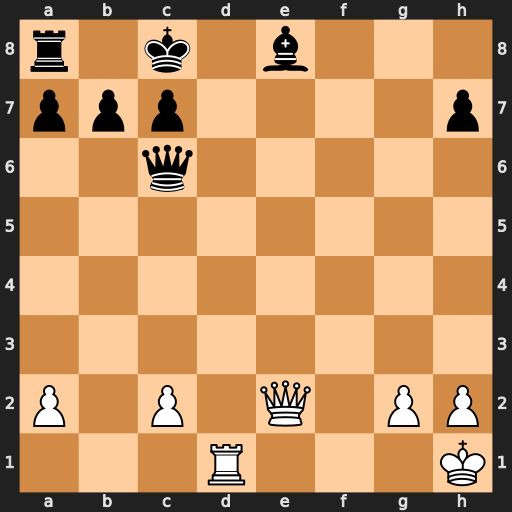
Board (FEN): r1k1b3/ppp4p/2q5/8/8/8/P1P1Q1PP/3R3K
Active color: w
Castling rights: -
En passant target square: -
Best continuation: Qg4+ Bd7 Qg8+